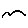
Label: bird